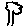
Label: tree